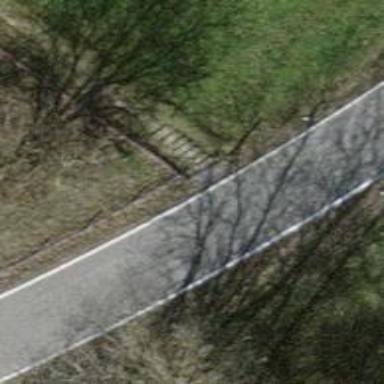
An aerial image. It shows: Set of steps on the road.